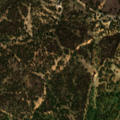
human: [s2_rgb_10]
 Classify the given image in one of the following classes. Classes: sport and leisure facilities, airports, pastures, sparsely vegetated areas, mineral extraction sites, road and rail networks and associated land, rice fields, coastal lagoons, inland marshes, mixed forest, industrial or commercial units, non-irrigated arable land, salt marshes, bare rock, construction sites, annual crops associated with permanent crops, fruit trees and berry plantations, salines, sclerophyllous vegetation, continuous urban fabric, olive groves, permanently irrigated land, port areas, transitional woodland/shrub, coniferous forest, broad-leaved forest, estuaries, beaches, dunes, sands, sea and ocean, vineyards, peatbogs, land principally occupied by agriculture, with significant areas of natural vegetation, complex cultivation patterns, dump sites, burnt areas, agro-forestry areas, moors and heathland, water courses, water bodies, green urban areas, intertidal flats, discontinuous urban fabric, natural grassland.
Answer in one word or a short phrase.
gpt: annual crops associated with permanent crops, agro-forestry areas, broad-leaved forest